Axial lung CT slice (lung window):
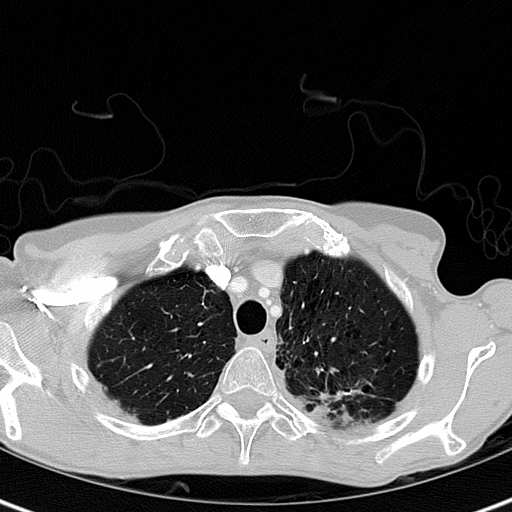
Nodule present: no